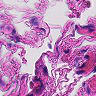
Metastatic tissue present: no